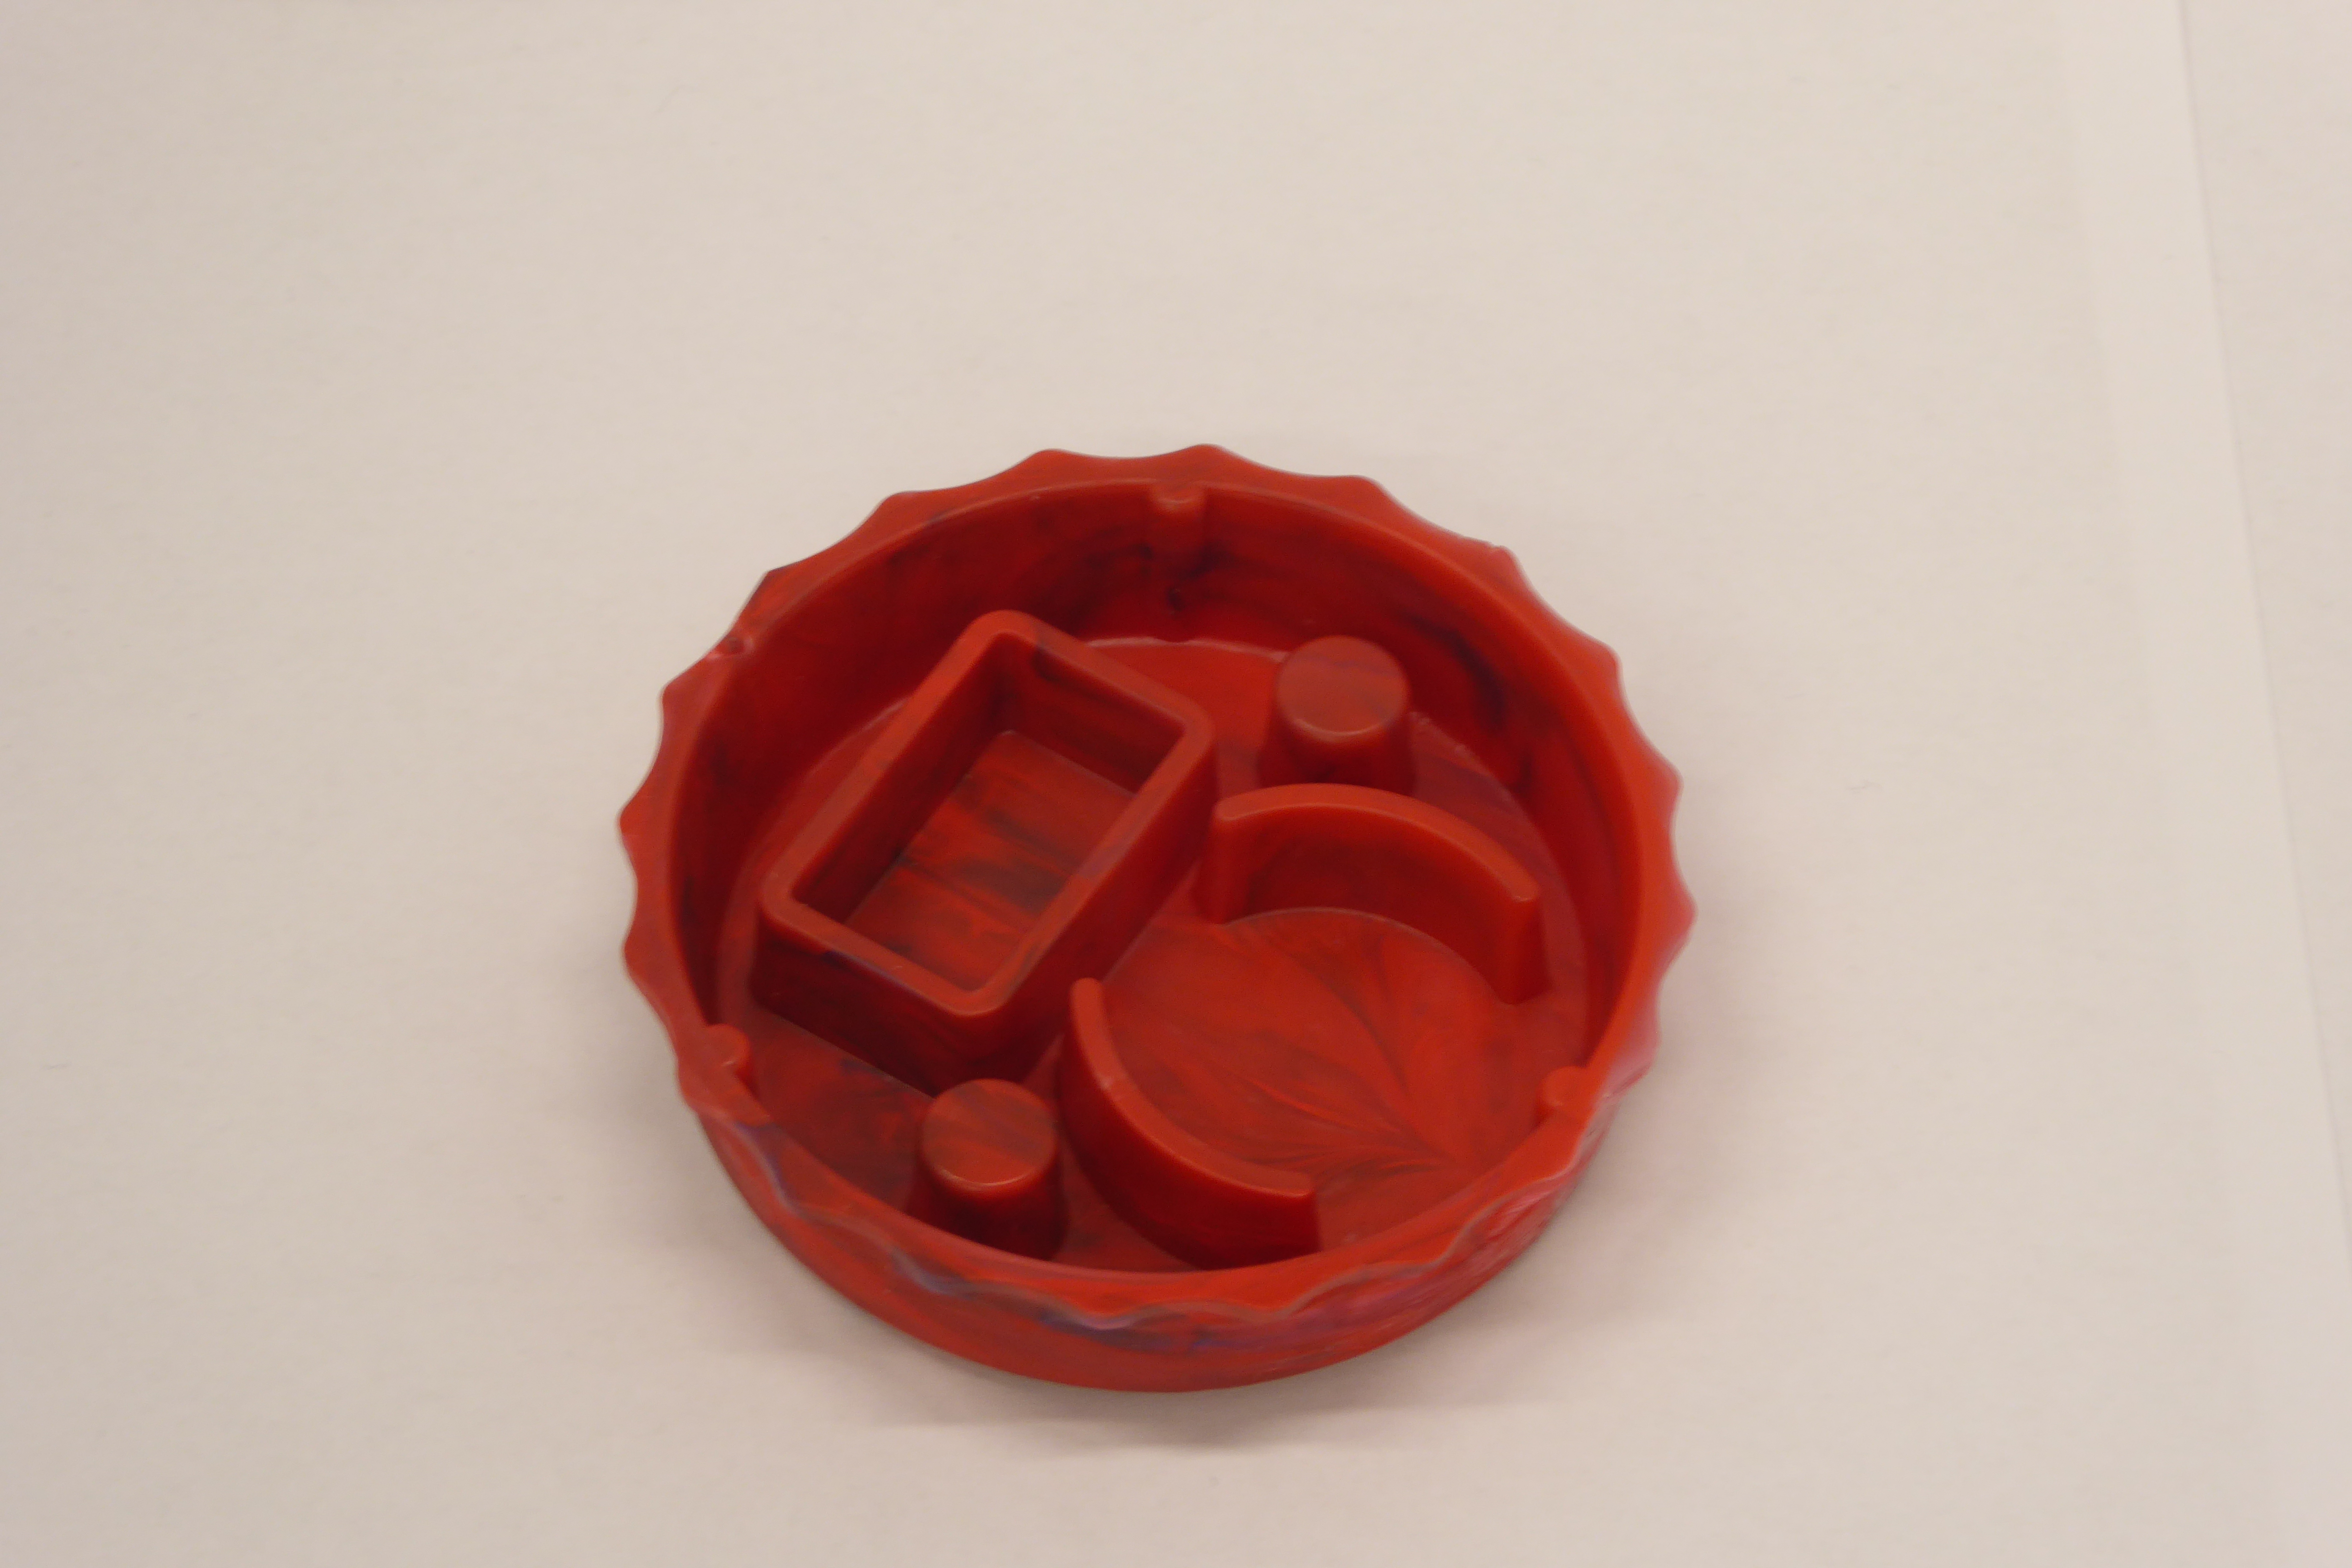
Label: Bottle Opener - Cover